Question: During trying to combine submit and upload in one form, I have a problem in upload but for submit form it's no problem.
JQuery + Ajax :
'''
$("#oqcsubmit").click(function() {
if($("#oqc").valid()) {
var params=$("#oqc").serialize();
$.ajax({
type:"post",
url:"doinput.php",
data:params,
cache :false,
async :false,
success : function() {
$(".dt").val("");
$(".stat").val("");
return this;
},
error : function() {
alert("Data failed to input.");
}
});
return false;
}
});
<form id="oqc" enctype="multipart/form-data" >
<input type="text" id="mod" name="mod" class="dt"/>
<input type="text" id="no" name="no" class="dt"/>
<input id="filename" name="uploadedfile" type="file" />
<input type="submit" id="oqcsubmit" value="Submit" />
<input type="hidden" name="action" value="oqcdata" />
</form>
'''
PHP :
'''
$dbc=mysql_connect(_SRV,_ACCID,_PWD) or die(_ERROR15.": ".mysql_error());
$db=mysql_select_db("QPL",$dbc) or die(_ERROR17.": ".mysql_error());
$target_path = "data/";
$target_path = $target_path . basename( $_FILES['uploadedfile']['name']);
//print_r($_FILES);
if(move_uploaded_file($_FILES['uploadedfile']['tmp_name'], $target_path)) {
echo "The file ". basename( $_FILES['uploadedfile']['name']). " has been uploaded";
}
else{
echo "There was an error uploading the file, please try again!";
}
switch(postVar('action')) {
case 'oqcdata' :
oqcdata(postVar('mod'),postVar('no'));
break;
}
function oqcdata($mod,$no) {
$Model = mysql_real_escape_string($mod);
$Serial = mysql_real_escape_string($no);
//build query
$sql = "INSERT INTO OQC (Model, Serial) VALUES ('".$Model."','".$Serial."')";
echo $sql;
$result=mysql_query($sql) or die(_ERROR26.": ".mysql_error());
echo $result;
mysql_close($dbc);
'''
how to put the upload code correctly in this page? so both could working.
directory permission :'chmod 777 data'
---
the file is left behind in the form after submit (not send) .

---
UPDATE
After move the upload code before switch I got thi error:
'''
PHP Notice: Undefined index: uploadedfile
'''
it's mean that the form not send the 'uploadedfile' value. After check the parameter there are no 'uploadedfile' included. why it happens? even this value is included inside the form and using '.serialize()'.
'''
form data :
mod:KD-R321ED
no:177X1000 // where is the uploaded file value?
action:oqcdata
'''
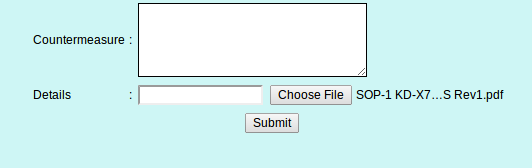
Answer: > '''
PHP Notice: Undefined index: uploadedfile
'''
it's mean that the form not send the uploadedfile value. After check the parameter there are no uploadedfile included. why it happens?
You , such as that which jQuery uses. Period, full stop, end of story.
If you do the upload without a page refresh, the common trick is to create an 'iframe' and submit the form to it. Another trick is to use the experimental <URL>, exposed as part of HTML5. These can be a to handle yourself, but it should work well if you want to do it all by hand.
I using a third-party file upload widget for this. I've had luck with <URL>. They can both optionally use a Flash or HTML5 backend to perform the upload, which also gives users a happy little progress meter.